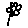
Label: flower